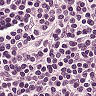
Metastatic tissue present: no